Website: crate-barrel
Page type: payment
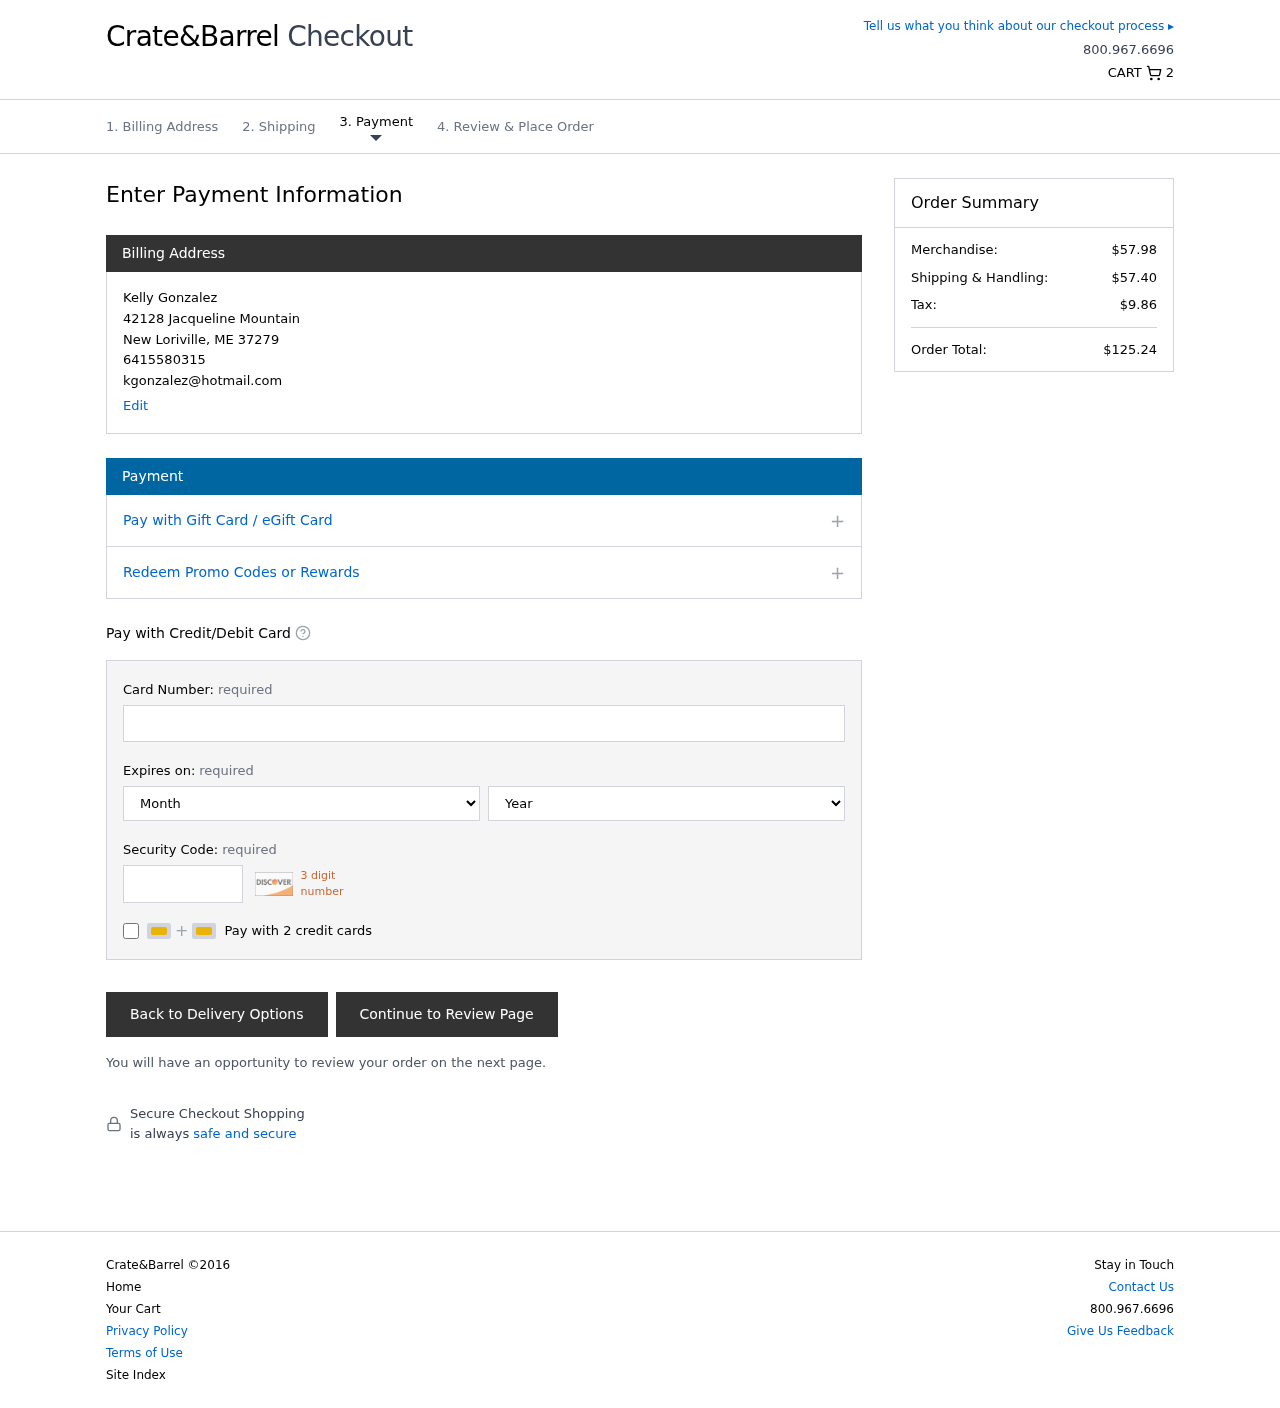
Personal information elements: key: PII_CARD_CVV
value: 594
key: PII_CARD_EXPIRY_MONTH
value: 05
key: PII_CARD_EXPIRY_YEAR
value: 27
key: PII_CARD_NUMBER
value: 6565 8893 7041 0441
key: PII_CITY
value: New Loriville
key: PII_EMAIL
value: kgonzalez@hotmail.com
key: PII_FULLNAME
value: Kelly Gonzalez
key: PII_PHONE
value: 6415580315
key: PII_POSTCODE
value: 37279
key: PII_STATE_ABBR
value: ME
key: PII_STREET
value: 42128 Jacqueline Mountain
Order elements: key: ORDER_NUM_ITEMS
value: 2
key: ORDER_SUBTOTAL
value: $57.98
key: ORDER_SHIPPING_COST
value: $57.40
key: ORDER_TAX
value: $9.86
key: ORDER_TOTAL
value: $125.24